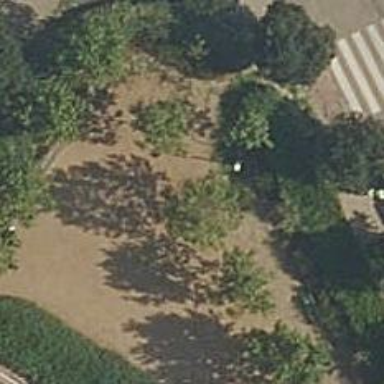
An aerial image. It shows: Broadleaved deciduous tree located in park.